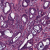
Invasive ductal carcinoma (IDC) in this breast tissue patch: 1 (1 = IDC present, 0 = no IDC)